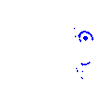
Particle: kaon